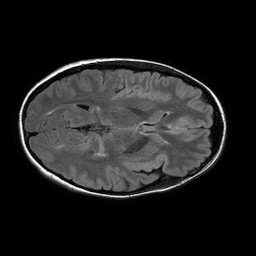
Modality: FLAIR
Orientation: axial
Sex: female
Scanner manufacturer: philips
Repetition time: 11 s
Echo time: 0.125 s